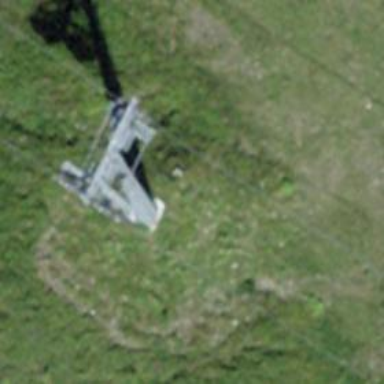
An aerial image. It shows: Pylon for aerialway.